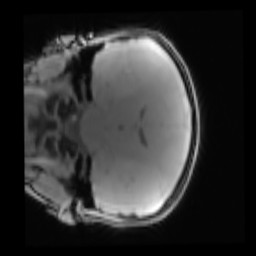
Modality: PDw
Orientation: coronal
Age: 12
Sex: male
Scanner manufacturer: siemens
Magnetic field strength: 3 T
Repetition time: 0.25 s
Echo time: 0.00103 s